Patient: sex F, age 56
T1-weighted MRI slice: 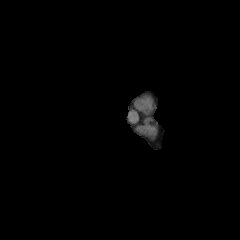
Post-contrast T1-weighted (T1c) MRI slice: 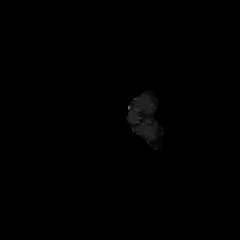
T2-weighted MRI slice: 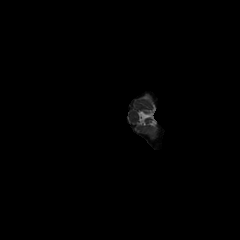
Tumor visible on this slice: no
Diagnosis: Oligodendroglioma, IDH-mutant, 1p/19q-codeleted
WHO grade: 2